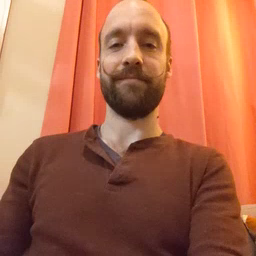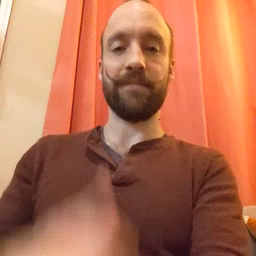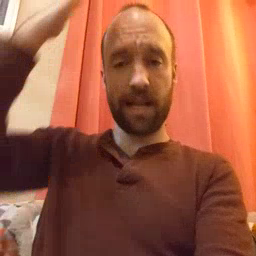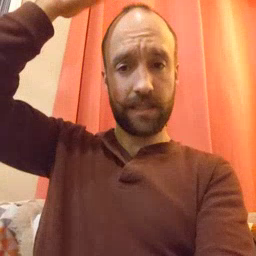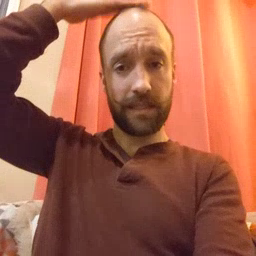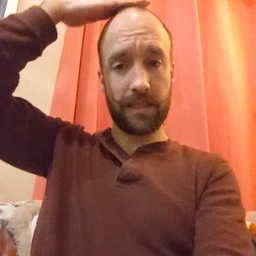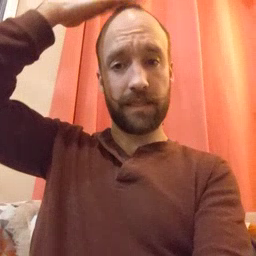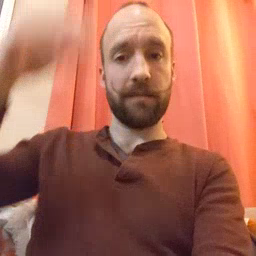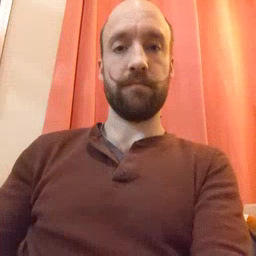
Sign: hat